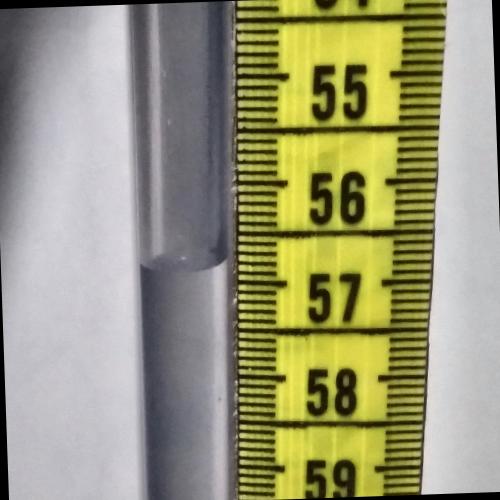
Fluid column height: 56.8 cm